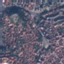
Label: Residential